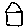
Label: house